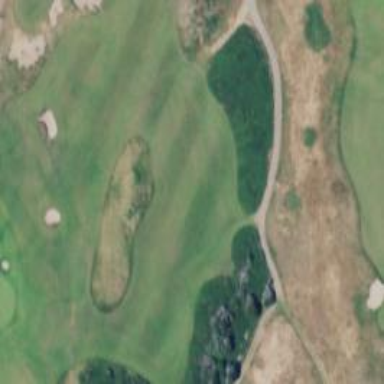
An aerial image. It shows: Pathway for golfing.